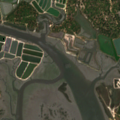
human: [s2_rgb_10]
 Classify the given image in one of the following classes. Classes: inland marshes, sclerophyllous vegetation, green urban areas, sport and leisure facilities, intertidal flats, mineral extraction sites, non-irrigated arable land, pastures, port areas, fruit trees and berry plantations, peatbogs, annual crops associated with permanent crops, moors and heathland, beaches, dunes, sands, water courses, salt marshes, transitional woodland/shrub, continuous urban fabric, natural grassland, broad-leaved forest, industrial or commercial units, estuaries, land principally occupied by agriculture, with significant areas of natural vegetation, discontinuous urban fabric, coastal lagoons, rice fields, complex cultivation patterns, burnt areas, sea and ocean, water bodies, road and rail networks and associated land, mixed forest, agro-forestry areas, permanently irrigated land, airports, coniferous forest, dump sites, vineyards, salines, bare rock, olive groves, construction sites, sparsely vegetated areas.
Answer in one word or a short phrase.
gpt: continuous urban fabric